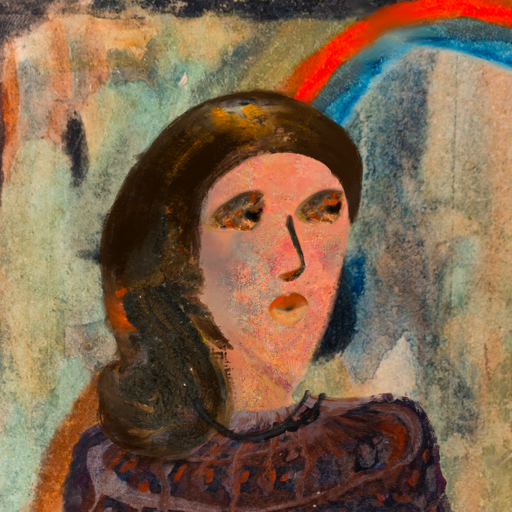
Background: Childish, Head And Neck Side: Irani, Face Side: Gypsy_Queen, Bust: Hypocrite, Hair Side: Gypsy_Queen, Head Accessory: Blank, Second Necklace: Blank, Necklace: Orphan, Baby: Blank